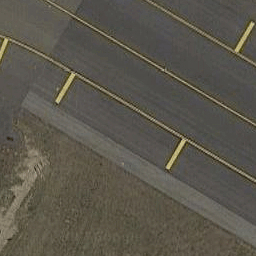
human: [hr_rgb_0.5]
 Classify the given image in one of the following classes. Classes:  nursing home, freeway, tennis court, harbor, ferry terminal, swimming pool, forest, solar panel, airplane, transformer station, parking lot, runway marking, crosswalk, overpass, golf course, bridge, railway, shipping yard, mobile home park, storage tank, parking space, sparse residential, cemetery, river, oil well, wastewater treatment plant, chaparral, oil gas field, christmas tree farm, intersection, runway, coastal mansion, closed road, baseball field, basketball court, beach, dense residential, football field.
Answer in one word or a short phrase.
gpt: runway marking